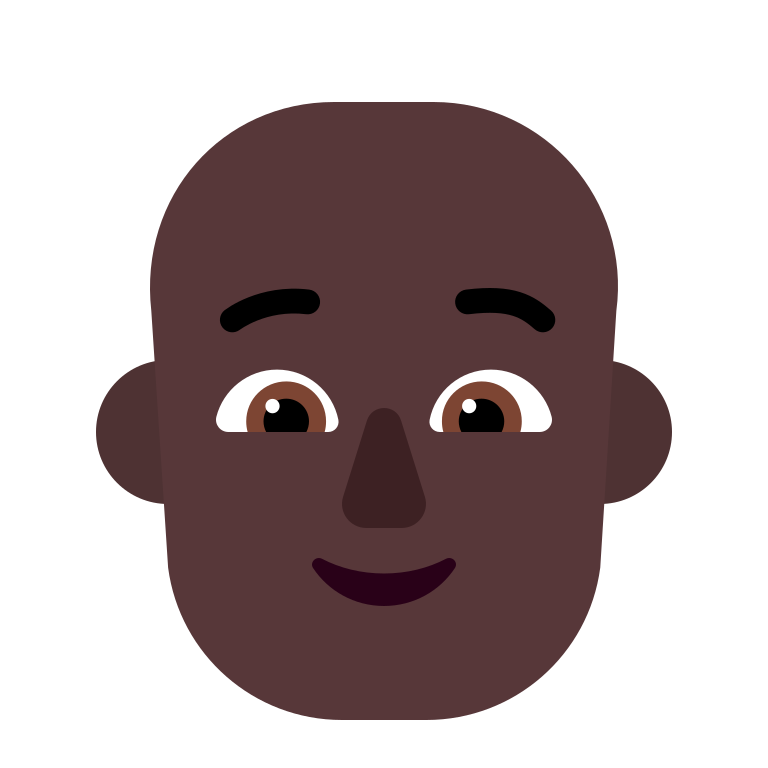
person bald flat dark